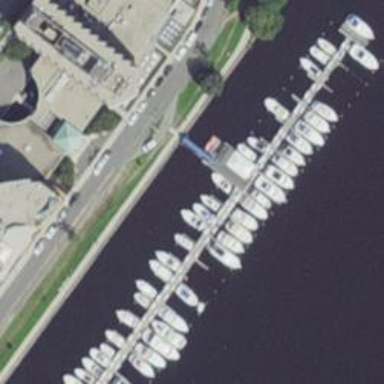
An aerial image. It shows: Boathouse located in marina area.